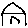
Label: house